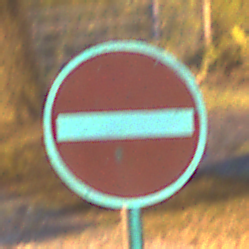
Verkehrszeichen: VerbotDerEinfahrt
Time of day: Night
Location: Outdoor (Urban)
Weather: PartlyCloudy
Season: NotSpecified
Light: Artificial